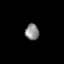
Tissue: prostate
Cell type: Fibroblasts
Senescence score: 0.7474
Nuclear area (px): 217
Mean DAPI intensity: 138.226